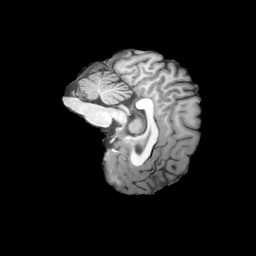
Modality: T1w
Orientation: sagittal